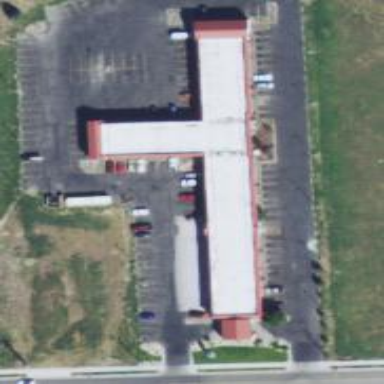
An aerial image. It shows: Building that is motel.